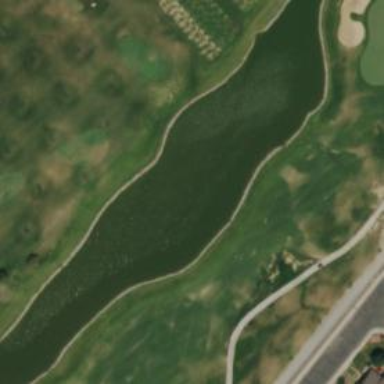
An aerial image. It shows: Water hazard in golf course. The hazard is natural water feature.